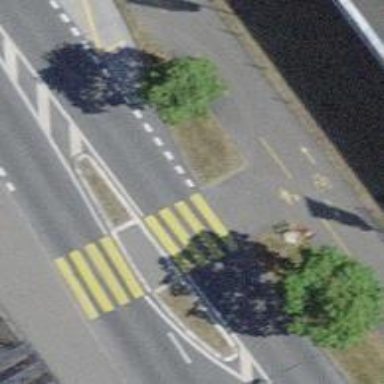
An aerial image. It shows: Kerb serving as barrier.